Field crop: maize
Growth stage: 2
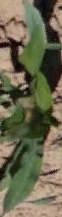
Species: maize